Brain MRI, t1w sequence, axial 2D slice.
Patient: age 42, sex F, weight 78 kg, height 1.78 m
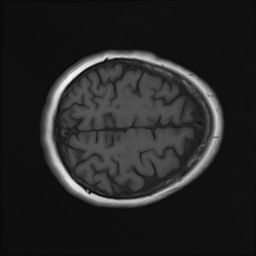